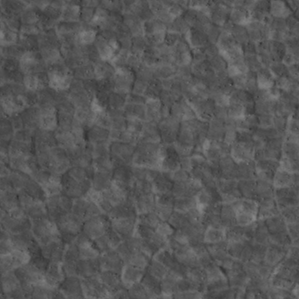
Label: non_frost